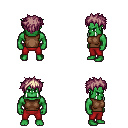
a pixel art fantasy rpg character, male body template, orc, green skin, brown sleeveless shirt, red pants, white blonde bedhead hairstyle, four views (front, back, left, right), 2x2 character sprite sheet, small pixel art, hard edges, no anti-aliasing